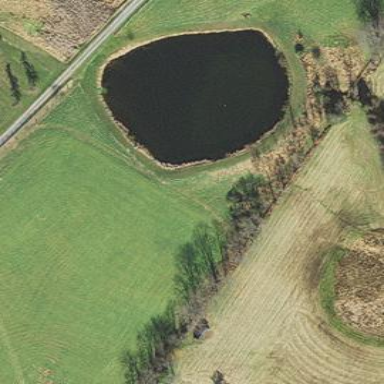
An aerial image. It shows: Pond with natural water.